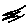
Label: bird